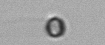
Label: nanoplankton_mix